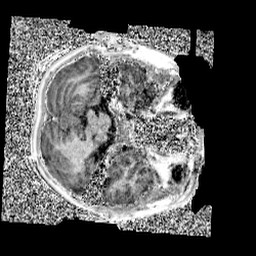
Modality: UNIT1
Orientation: axial
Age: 11
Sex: male
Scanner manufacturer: siemens
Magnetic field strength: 3 T
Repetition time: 4 s
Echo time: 0.00299 s